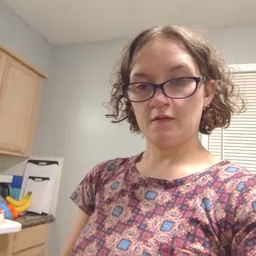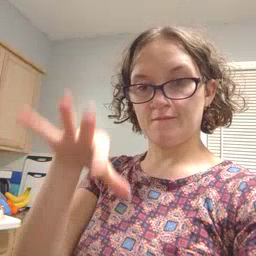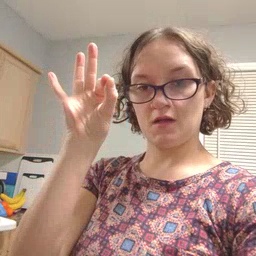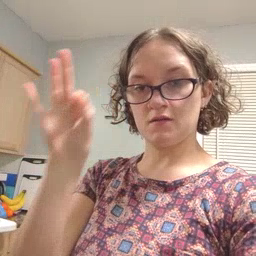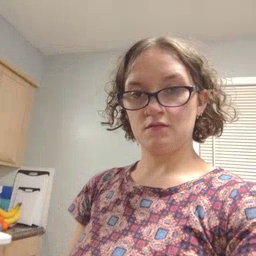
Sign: find